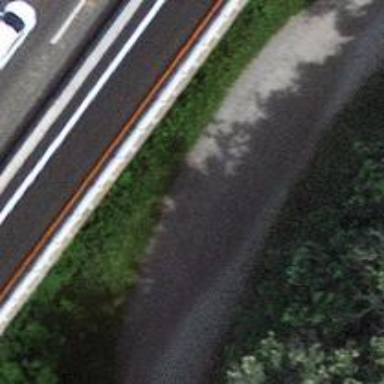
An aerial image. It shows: Passing place on the road.